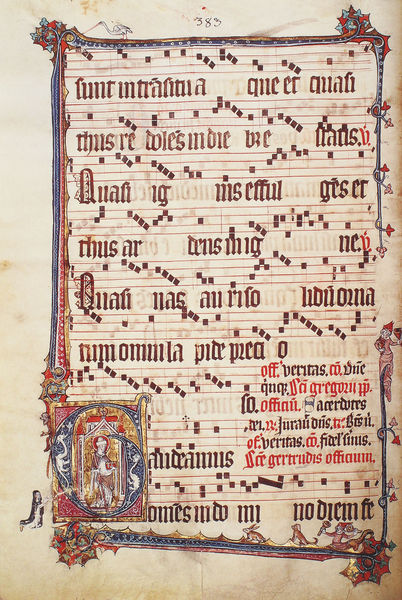
Titel: Graduale
Institution: Köln, Erzbischöfliche Diözesan- und Dombibliothek
Schlagwörter: noten, buchseite, note, latein